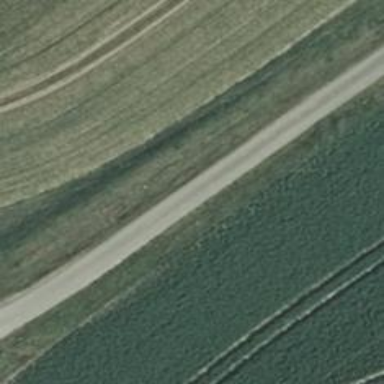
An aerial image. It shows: Asphalt cycleway.